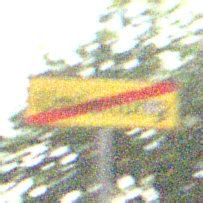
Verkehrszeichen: EndeDerUmleitungsankuendigung
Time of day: Night
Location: Outdoor (Nature)
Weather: Clear
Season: NotSpecified
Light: Natural